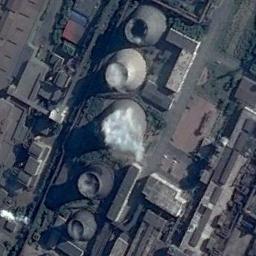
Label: thermal_power_station